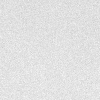
Atmospheric dust classification: dusty